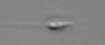
Label: flagellate_morphotype3